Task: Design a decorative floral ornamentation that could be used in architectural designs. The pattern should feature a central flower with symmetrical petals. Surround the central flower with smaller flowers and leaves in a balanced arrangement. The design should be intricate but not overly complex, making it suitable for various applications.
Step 1192:
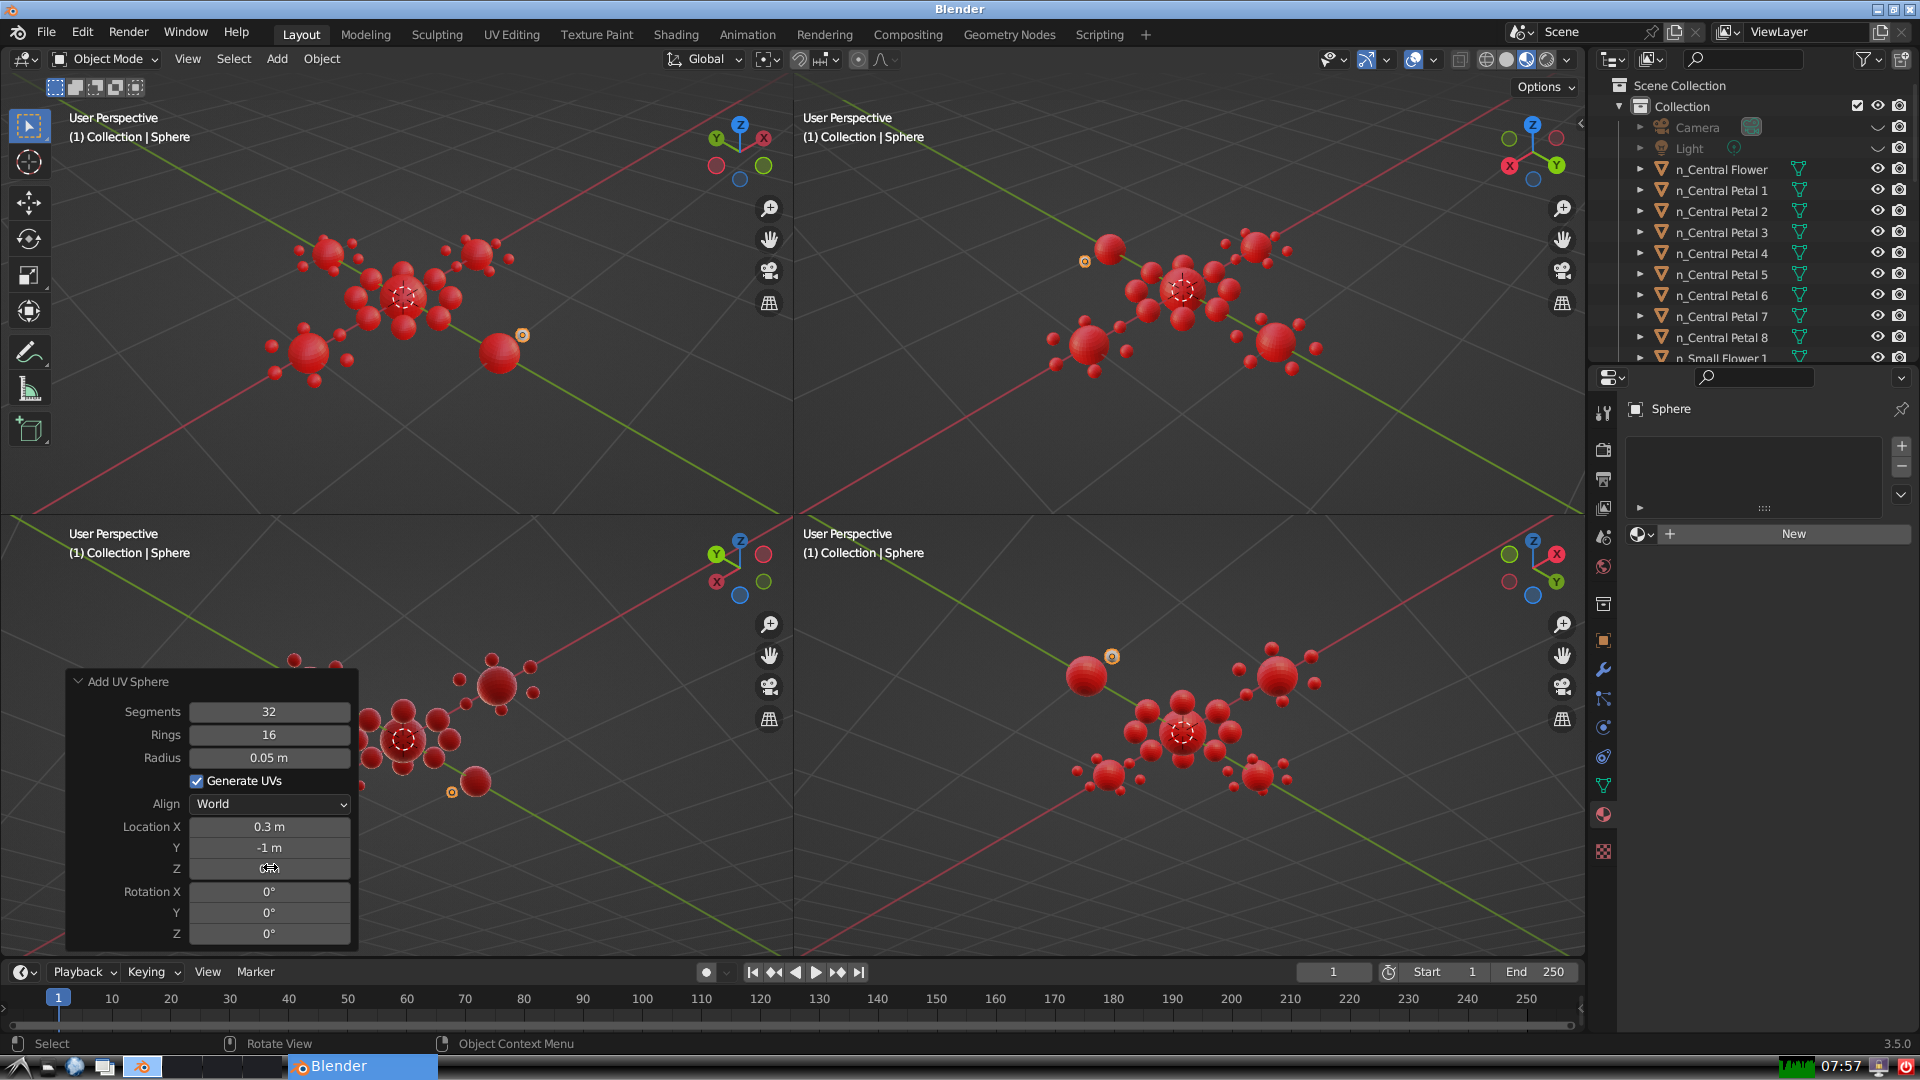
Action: {"mouse_move": [960, 540]}